Interaction volume radius: 5 \u00c5
Interaction volume height: 30 \u00c5
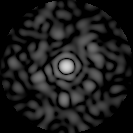
Disorder parameter: 0.8593